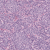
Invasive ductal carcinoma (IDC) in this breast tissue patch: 1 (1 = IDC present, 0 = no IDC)